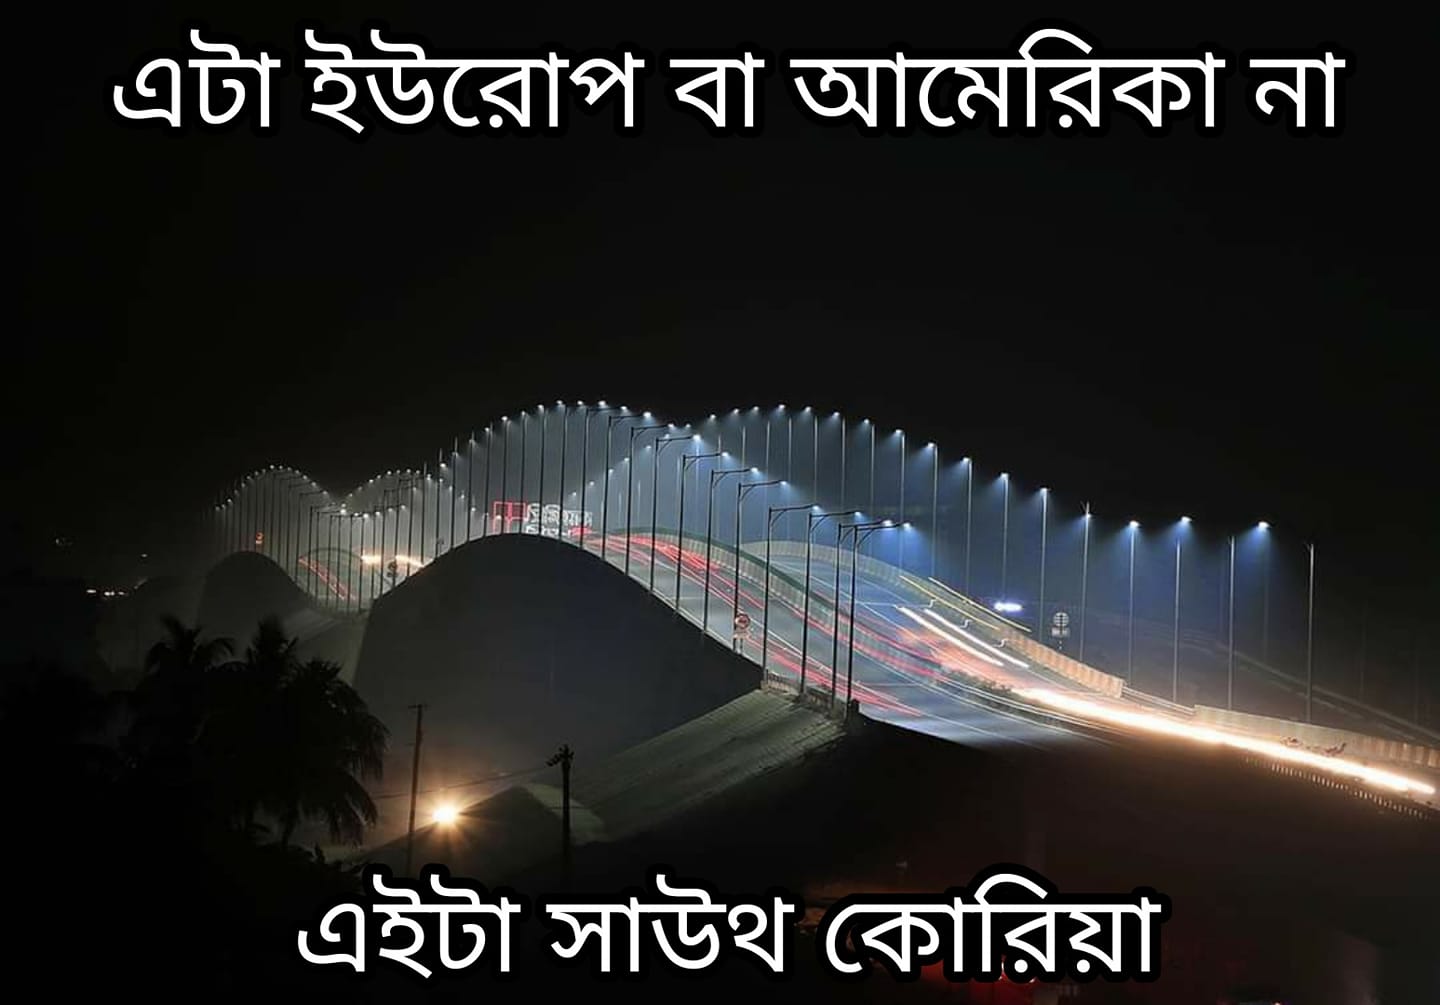
Caption: এটা ইউরোপ বা আমেরিকা না     এইটা সাউথ কোরিয়া
Label: non-hate